Field crop: maize
Growth stage: 2
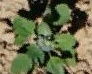
Species: chenopodium